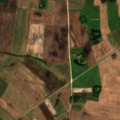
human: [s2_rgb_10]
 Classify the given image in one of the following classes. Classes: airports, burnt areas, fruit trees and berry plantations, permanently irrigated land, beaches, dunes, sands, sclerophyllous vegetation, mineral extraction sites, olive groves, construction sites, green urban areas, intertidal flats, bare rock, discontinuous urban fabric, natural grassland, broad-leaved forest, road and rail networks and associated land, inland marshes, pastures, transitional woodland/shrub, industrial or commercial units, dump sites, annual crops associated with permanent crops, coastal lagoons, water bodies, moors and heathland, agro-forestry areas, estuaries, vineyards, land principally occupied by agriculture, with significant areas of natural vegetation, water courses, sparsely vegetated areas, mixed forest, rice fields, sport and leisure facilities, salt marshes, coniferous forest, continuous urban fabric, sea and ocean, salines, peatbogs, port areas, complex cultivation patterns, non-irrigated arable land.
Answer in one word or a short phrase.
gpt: discontinuous urban fabric, non-irrigated arable land, complex cultivation patterns